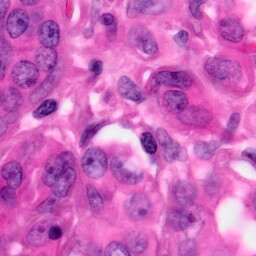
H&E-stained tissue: Pancreatic